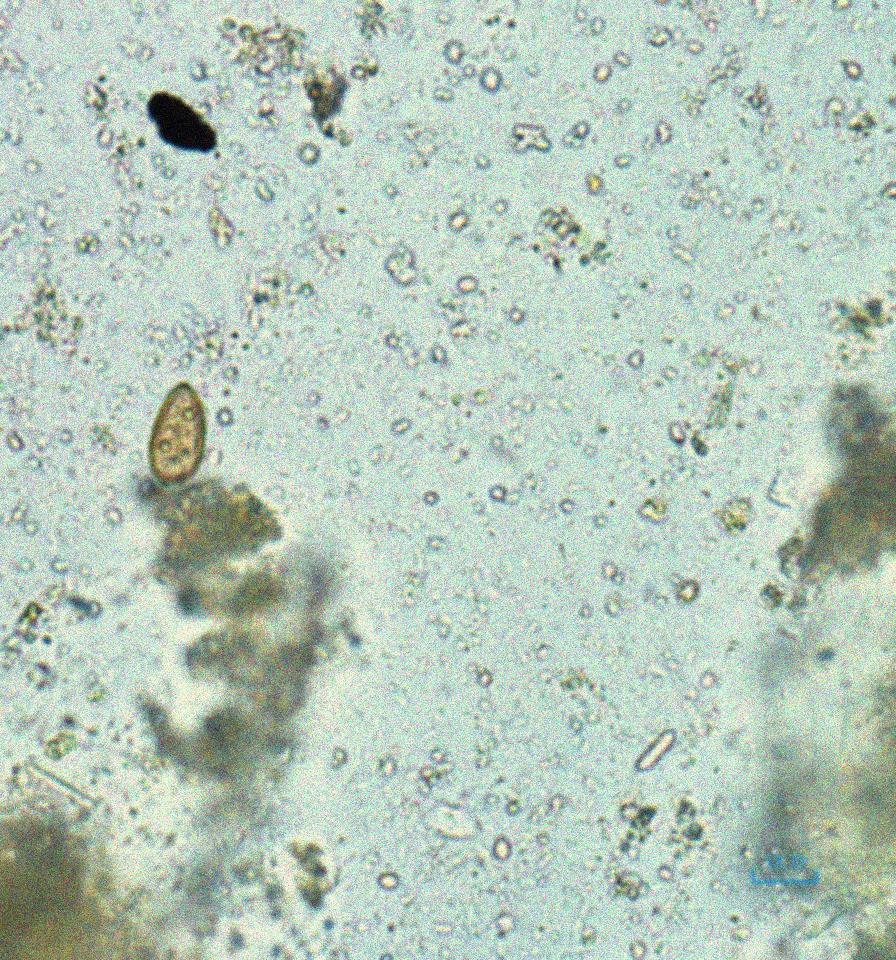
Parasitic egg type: Opisthorchis viverrine